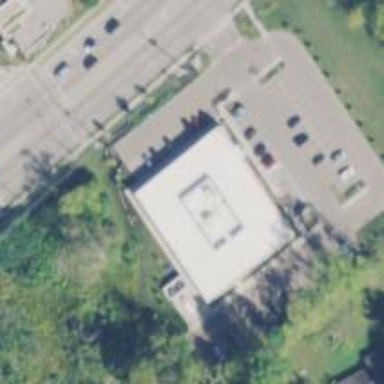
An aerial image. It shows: Building.